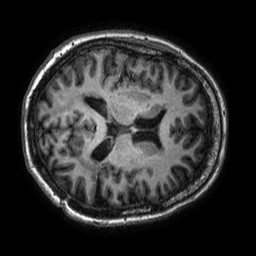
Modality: T1w
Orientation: axial
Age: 51
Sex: female
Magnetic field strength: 3 T